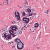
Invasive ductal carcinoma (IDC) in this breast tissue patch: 0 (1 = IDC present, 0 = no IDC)